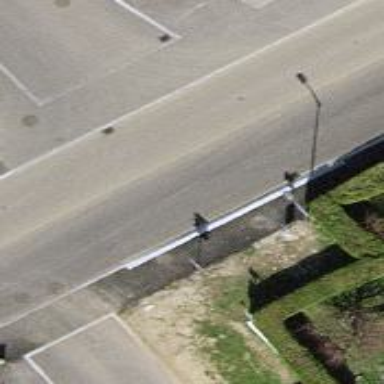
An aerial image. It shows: Tertiary road with asphalt surface. There are sidewalks on both sides of the road. The road includes dedicated lane for cyclists on the left and there is cycleway available.